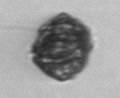
Label: Kryptoperidinium_triquetrum